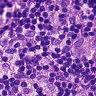
Metastatic tissue present: yes